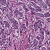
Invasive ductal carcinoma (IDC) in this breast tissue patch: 1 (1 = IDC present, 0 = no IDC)